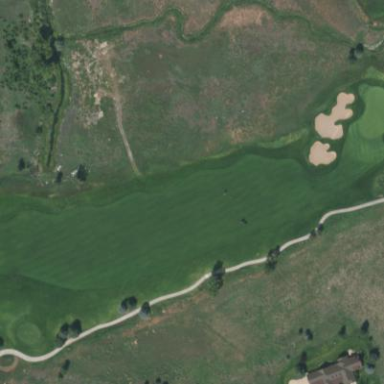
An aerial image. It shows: Golf fairway in the image.